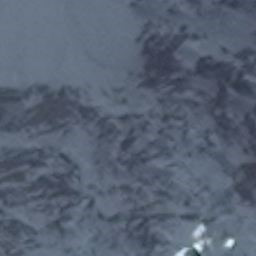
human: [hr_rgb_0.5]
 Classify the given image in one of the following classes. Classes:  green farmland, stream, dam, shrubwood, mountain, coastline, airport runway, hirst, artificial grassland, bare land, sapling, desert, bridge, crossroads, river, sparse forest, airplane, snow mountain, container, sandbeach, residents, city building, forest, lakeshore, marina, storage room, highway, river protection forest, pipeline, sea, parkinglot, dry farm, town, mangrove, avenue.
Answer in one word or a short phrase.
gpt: snow mountain